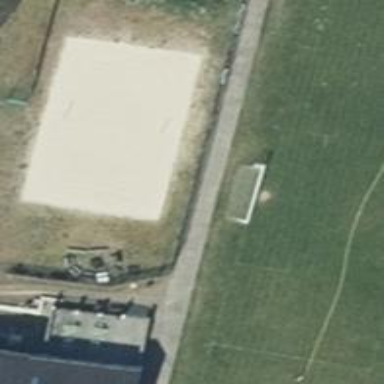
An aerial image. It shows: Sandy pitch designated for beach volleyball.